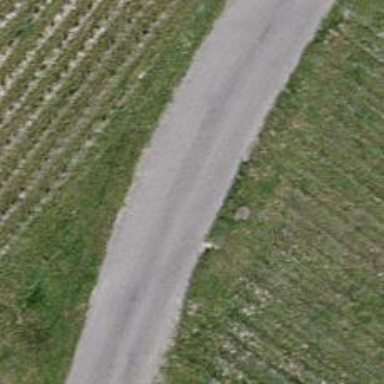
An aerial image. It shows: Unclassified road with asphalt surface.